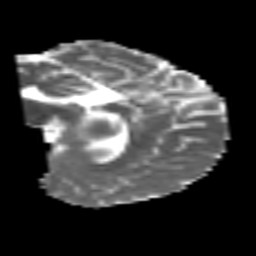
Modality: MD
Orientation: sagittal
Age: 25
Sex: male
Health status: healthy